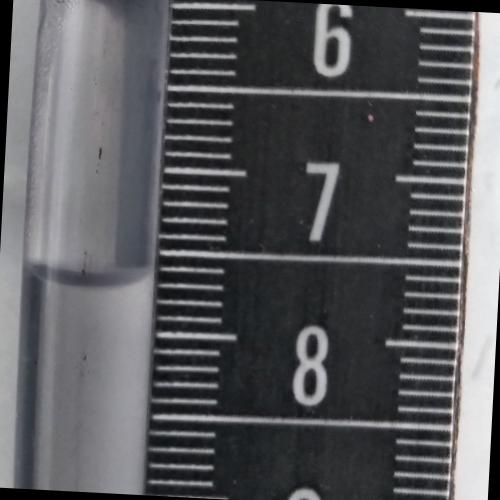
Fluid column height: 7.7 cm